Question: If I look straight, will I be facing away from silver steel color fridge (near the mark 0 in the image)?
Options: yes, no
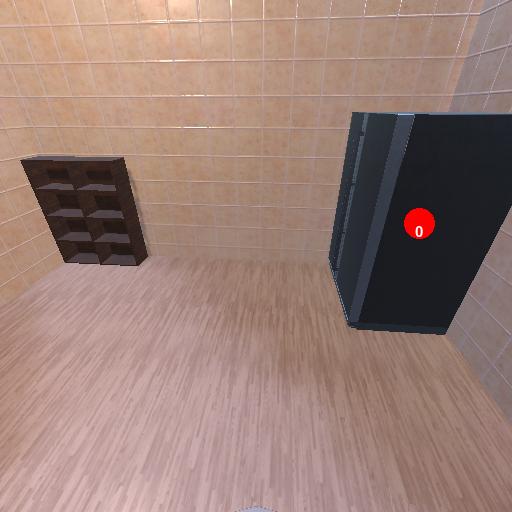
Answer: yes